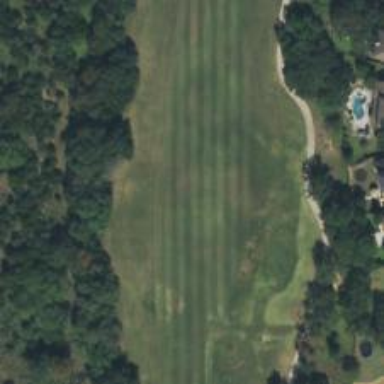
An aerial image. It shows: Golf hole.